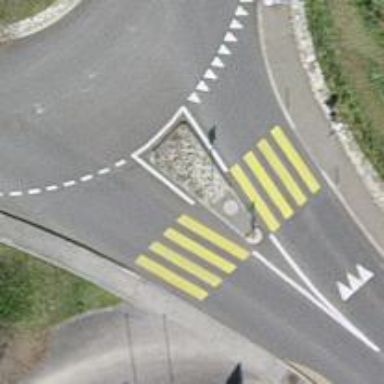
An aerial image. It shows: Zebra crossing on the road.